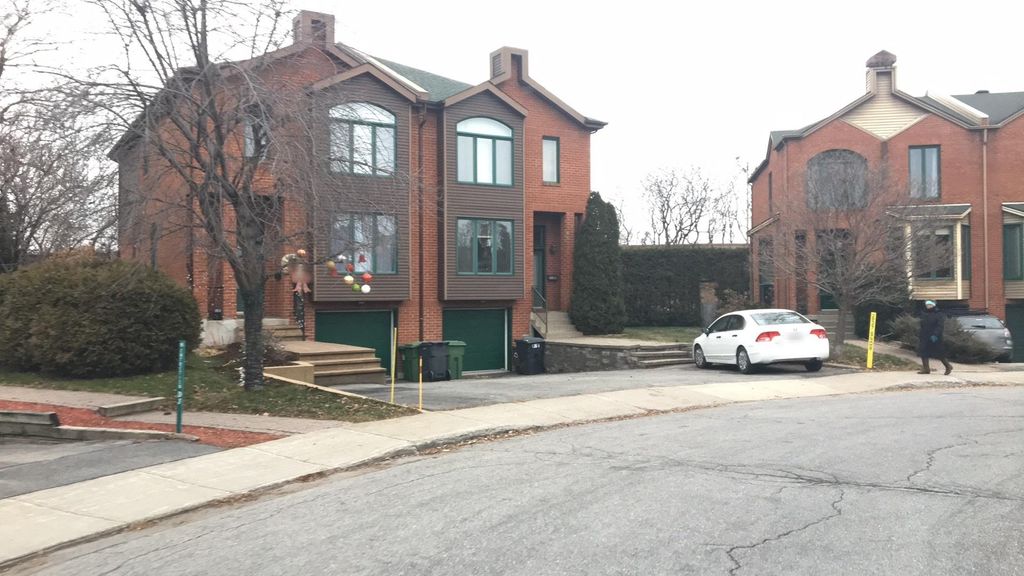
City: montreal